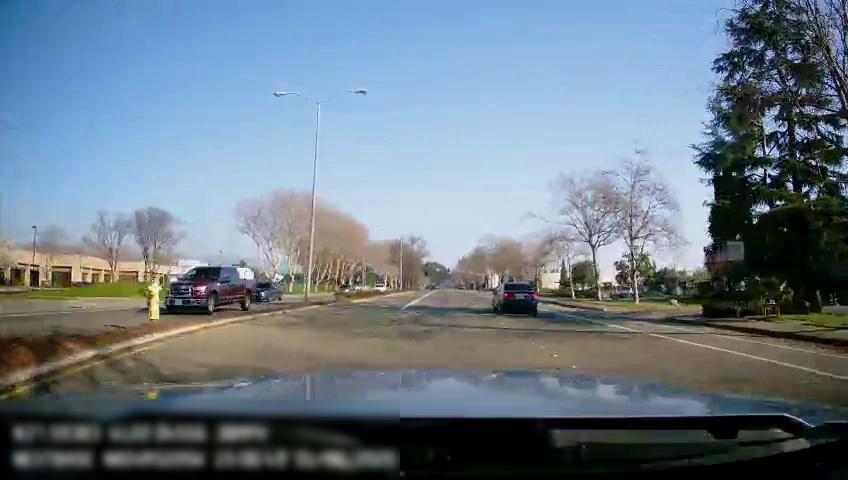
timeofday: Day
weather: Sunny
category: Drivable Space
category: Drivable Space
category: Vehicles | Car
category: Vehicles | Truck
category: Vehicles | Car
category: Vehicles | Car
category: Vehicles | Car
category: Lanes | Current Lane
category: Lanes | Current Lane
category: Lanes | Alternate Lane